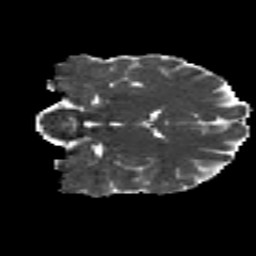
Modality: MD
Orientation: coronal
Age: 34
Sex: female
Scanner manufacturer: siemens
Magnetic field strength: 3 T
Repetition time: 8.8 s
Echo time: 0.085 s